Field crop: maize
Growth stage: 1
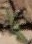
Species: atriplex